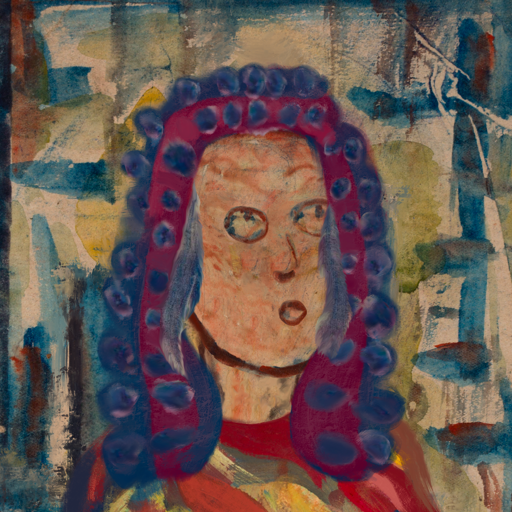
Background: Orphan, Head And Neck Side: Orphan, Face Side: Orphan, Bust: Mother_And_Son_Son, Hair Side: Hill_Girl, Head Accessory: Blank, Second Necklace: Blank, Necklace: Blank, Baby: Blank